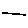
Label: line